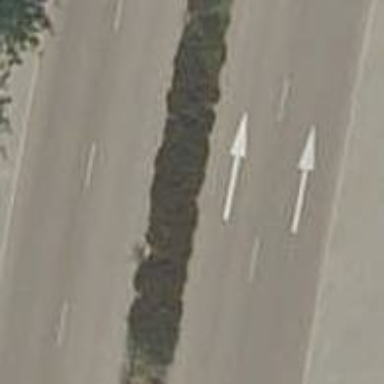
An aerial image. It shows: Hedge barrier.